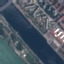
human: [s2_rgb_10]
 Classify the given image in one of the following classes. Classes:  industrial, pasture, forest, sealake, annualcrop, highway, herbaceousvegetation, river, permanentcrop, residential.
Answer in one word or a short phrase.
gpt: River